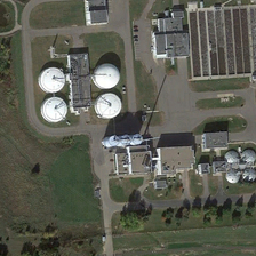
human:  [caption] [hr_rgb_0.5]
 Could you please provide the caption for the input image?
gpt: There are many green lawns near the factory.

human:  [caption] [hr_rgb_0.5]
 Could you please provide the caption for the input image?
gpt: There are many green lawns near the factory.

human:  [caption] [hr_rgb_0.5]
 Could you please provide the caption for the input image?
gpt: There are many green lawns near the factory.

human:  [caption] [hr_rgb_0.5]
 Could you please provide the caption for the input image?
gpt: There are many green lawns near the factory.

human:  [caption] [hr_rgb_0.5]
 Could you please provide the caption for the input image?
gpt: There are many green lawns near the factory.